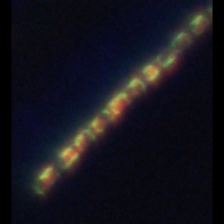
Taxon: Skeletonema
Group: Diatoms